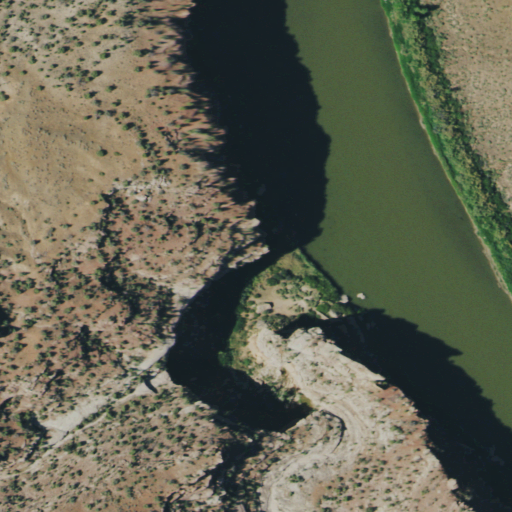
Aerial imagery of valley in Colorado named Bull Canyon containing shrub, open water, evergreen forest, woody wetlands, and grassland